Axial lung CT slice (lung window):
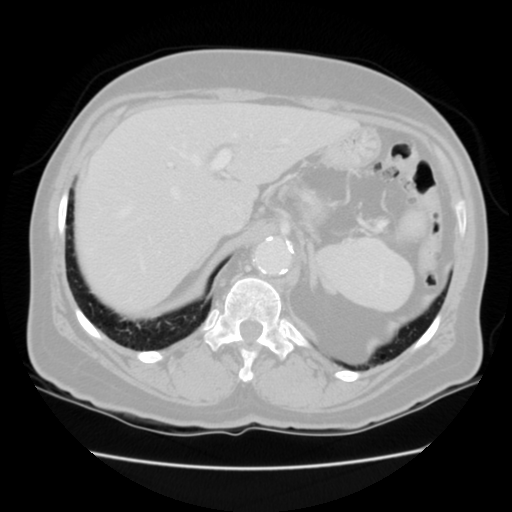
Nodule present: no